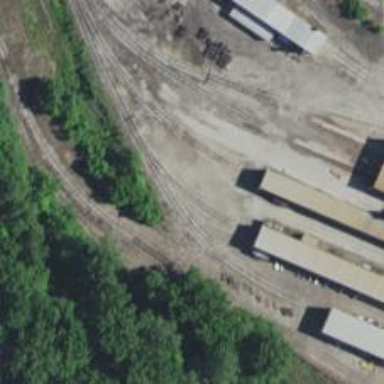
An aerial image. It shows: Railway spur service.